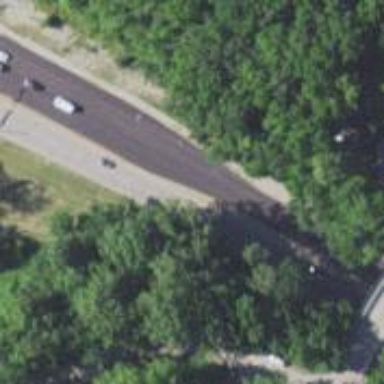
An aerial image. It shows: Trunk highway.